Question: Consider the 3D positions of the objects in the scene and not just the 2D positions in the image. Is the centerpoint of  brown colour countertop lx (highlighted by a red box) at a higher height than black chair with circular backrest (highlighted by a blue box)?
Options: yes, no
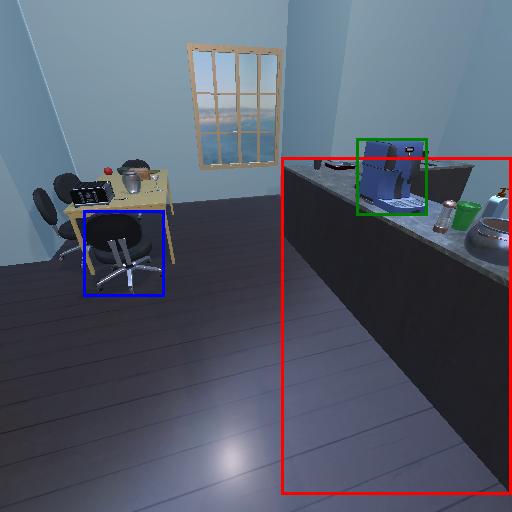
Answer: yes